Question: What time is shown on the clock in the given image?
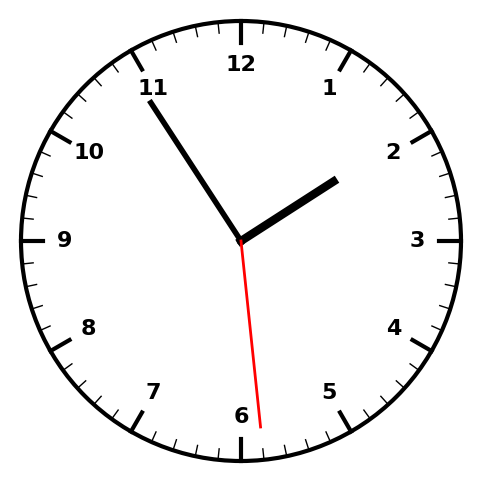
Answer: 01:54:29